Question: I try to reproduce a data augmentation method, which comes from the paper:
<URL>.
It is mentioned in the paper that they set the real part to a constant (the constant in the paper is 20000) to eliminate the amplitude and realize the reconstruction of the image relying only on the phase.
Below is my code:
'''
img = process_img("./data/house.jpg", 128)
img_fft = torch.fft.fft2(img, dim=(-2, -1))
amp = torch.full(img_fft.shape, 200000)
img_fft.real = amp
img_ifft = torch.fft.ifft2(img_fft, dim=(-2, -1))
img_ifft = img_ifft.squeeze(0)
img_ifft = img_ifft.transpose(2, 0)
img_ifft = np.array(img_ifft)
cv2.imshow("", img_ifft.real)
'''
Among them, the process_img function is only used to convert ndarray to tensor, as shown below:
'''
loader = transforms.Compose([transforms.ToTensor()])
def process_img(img_path, img_size):
img = cv2.imread(img_path)
img = cv2.resize(img, (img_size, img_size))
img = img.astype(np.float32) / 255.0
img = loader(img)
img = img.unsqueeze(0)
return img
'''
The first is the original image, the second is the image provided by the paper, and the third is the image generated by my code:

It can be seen that the images generated by my method are very different from those provided in the paper, and there are some artifacts. Why is there such a result?
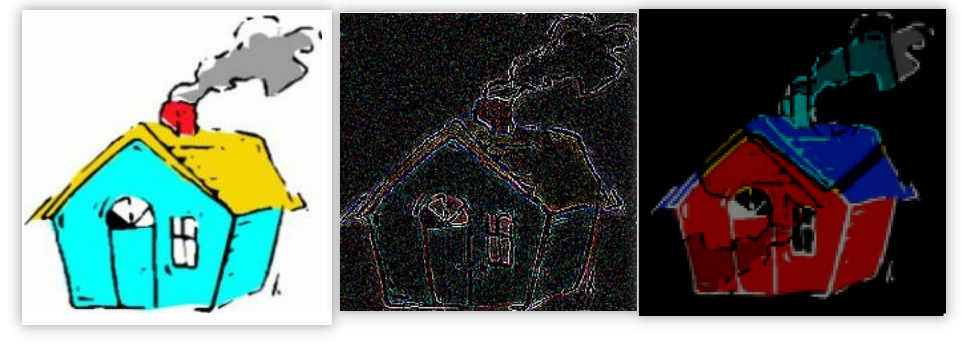
Answer: You are confusing "real"/"imaginary" parts of <URL> with "amplitude"/"phase" representation.
Here's the quick guide:
A complex number 'z' can be expressed by either a of its real part 'x' and its imaginary part 'y':
'z = x + j y'
Alternatively, once can express the same complex number 'z' as a rotated vector with amplitude 'r' and an angle 'phi':
'z = r exp(j phi)'
Where 'r = sqrt(x^2 + y^2)' and 'phi=atan2(x,y)'.
This image (from <URL> explain this visually:
<URL>
In your code, you replace the "real" part, but in the paper, they suggest replacing the "amplitude".
If you want to replace the amplitude:
'''
const_amp = ... # whatever the constant amplitude you want
new_fft = const_amp * torch.exp(1j * img_fft.angle())
# reconstruct the new image from the modulated Fourier:
img_ifft = torch.fft.ifft2(new_fft, dim=(-2, -1))
'''
This results with the following image:
<URL>